Interaction volume radius: 5 \u00c5
Interaction volume height: 10 \u00c5
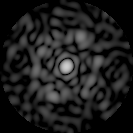
Disorder parameter: 0.7936